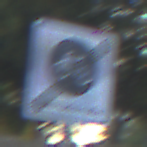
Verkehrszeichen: EndeFahrradstrasse
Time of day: SunriseSunset
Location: Outdoor (Urban)
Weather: Clear
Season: NotSpecified
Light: Natural